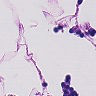
Metastatic tissue present: no